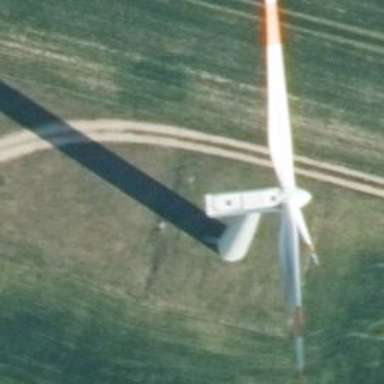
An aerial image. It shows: Wind power generator with horizontal axis wind turbine manufactured by Vestas.